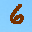
Label: 6